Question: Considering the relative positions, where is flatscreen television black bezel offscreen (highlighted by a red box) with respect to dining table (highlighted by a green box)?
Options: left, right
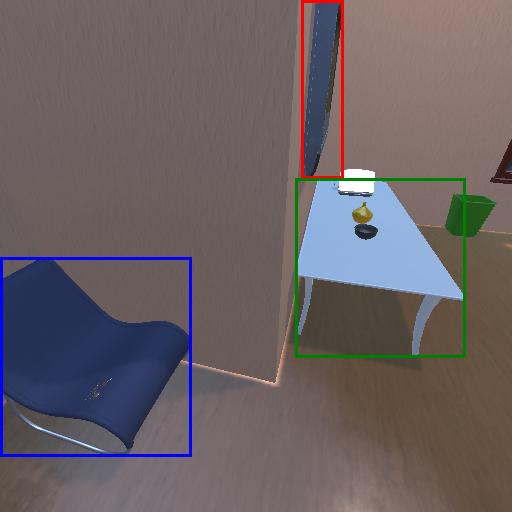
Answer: left